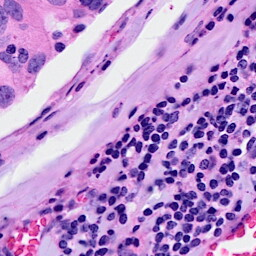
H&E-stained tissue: Breast